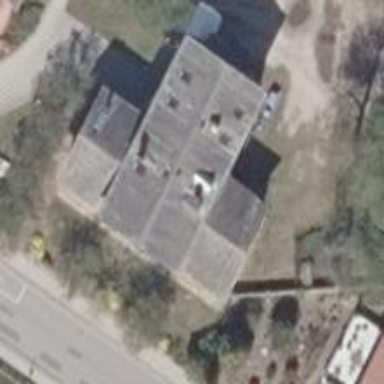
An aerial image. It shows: Clinic.